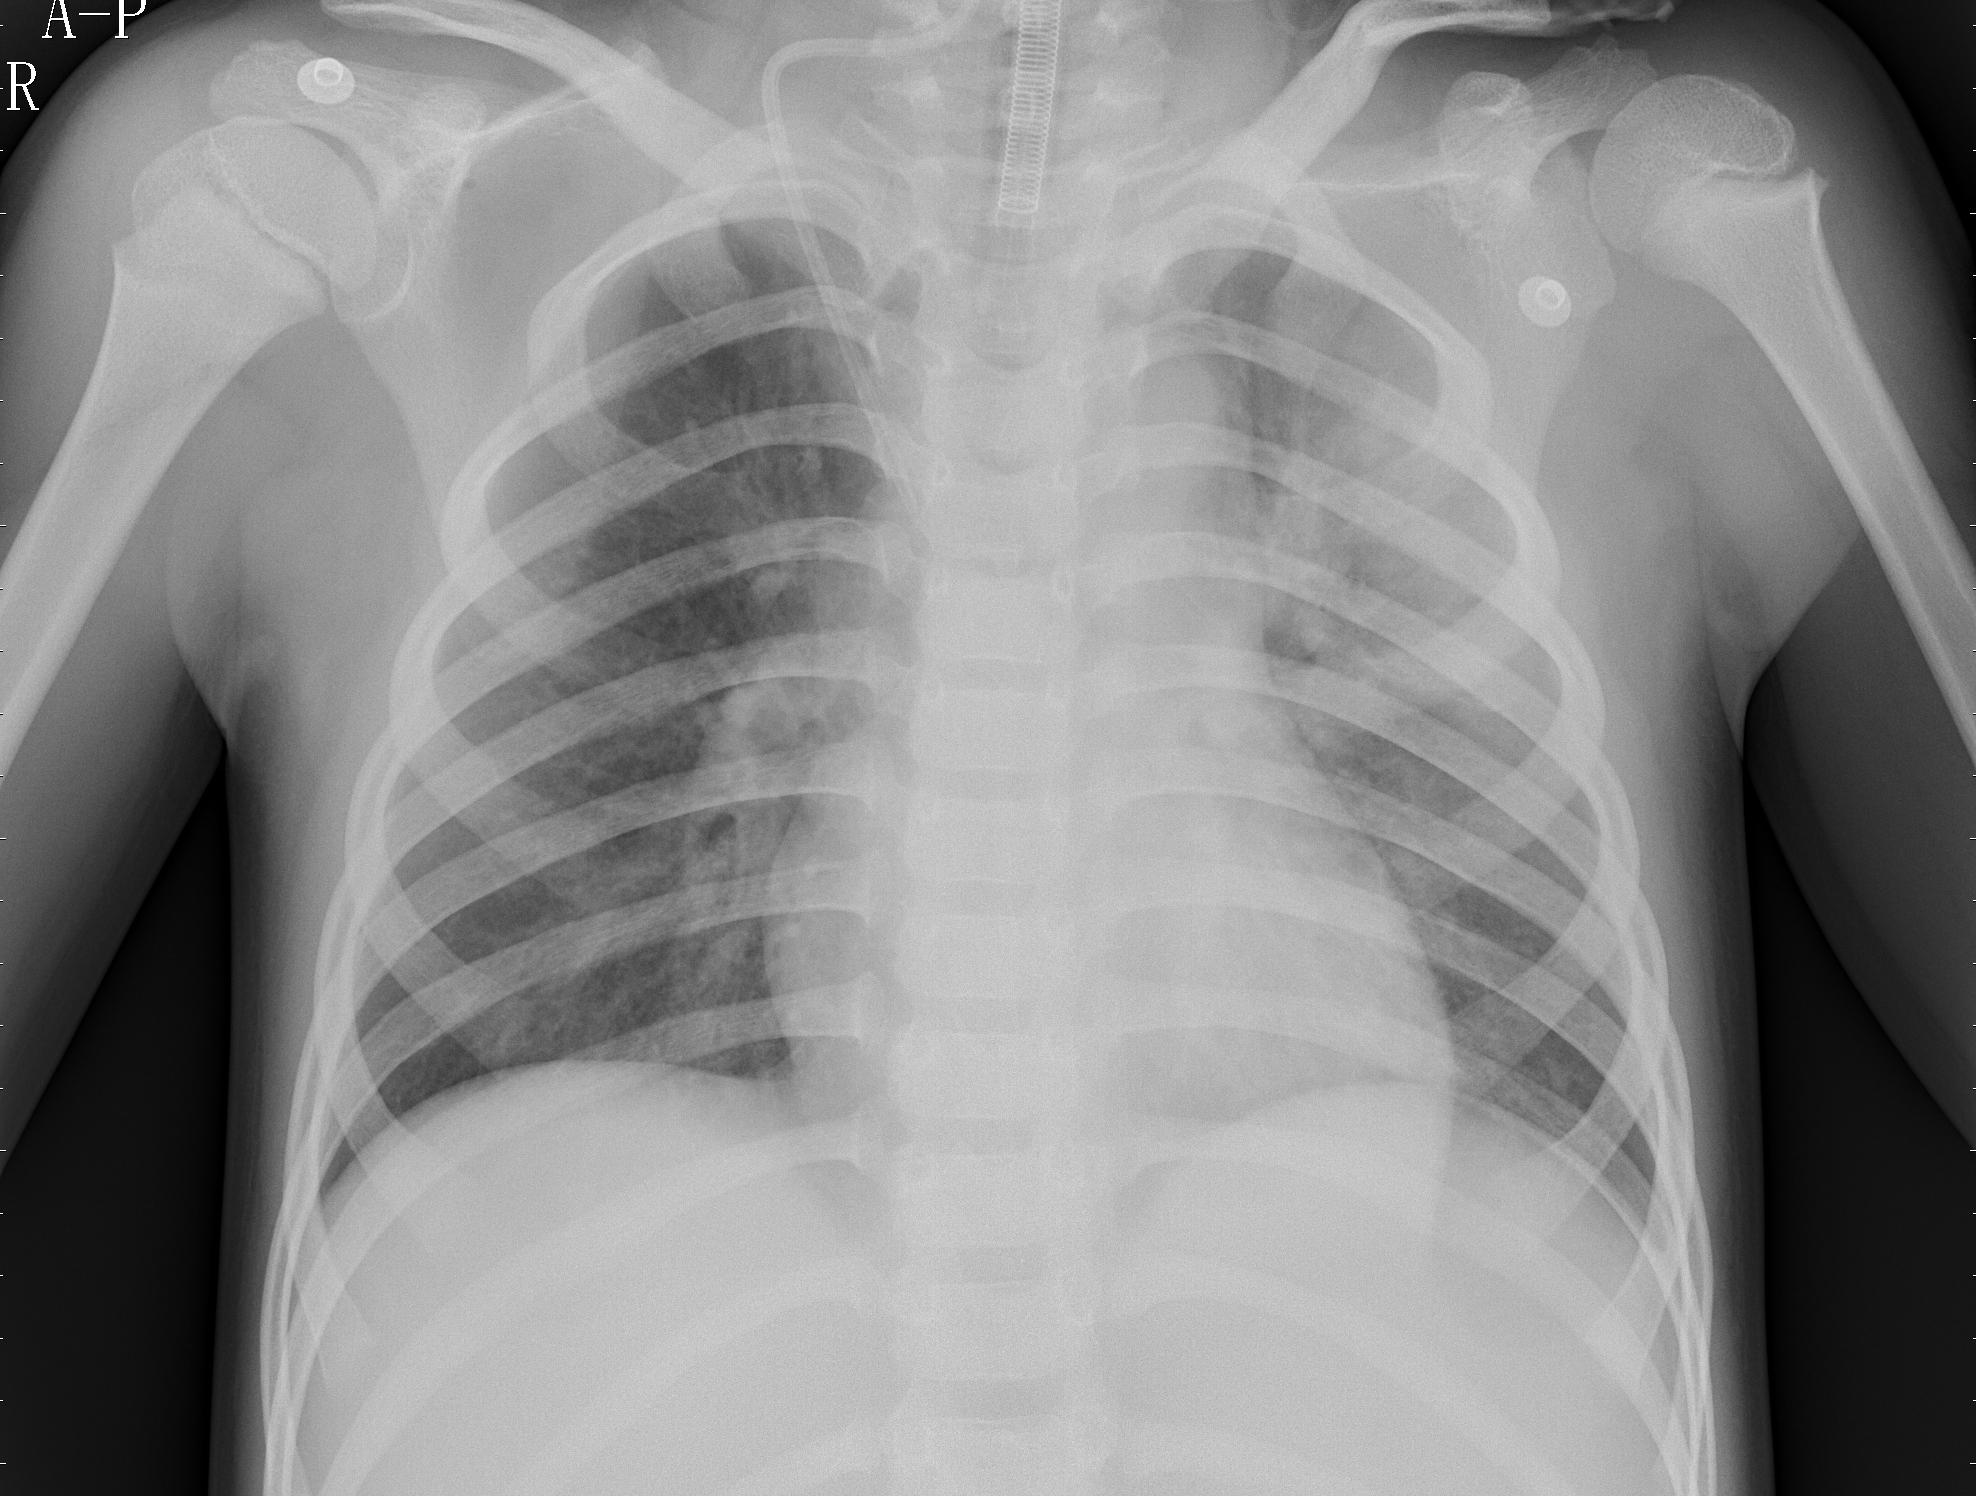
Diagnosis: PNEUMONIA